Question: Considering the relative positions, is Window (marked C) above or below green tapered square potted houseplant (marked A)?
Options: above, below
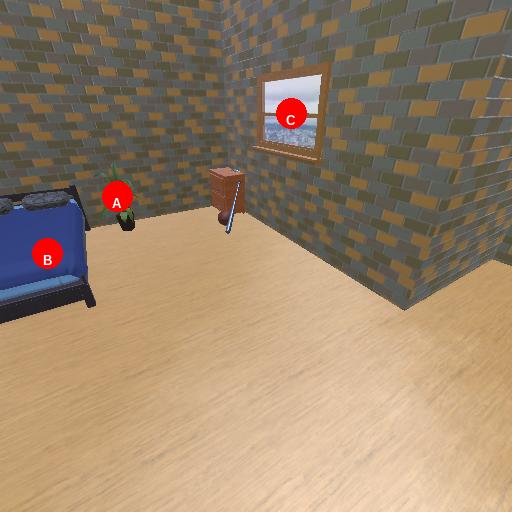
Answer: above